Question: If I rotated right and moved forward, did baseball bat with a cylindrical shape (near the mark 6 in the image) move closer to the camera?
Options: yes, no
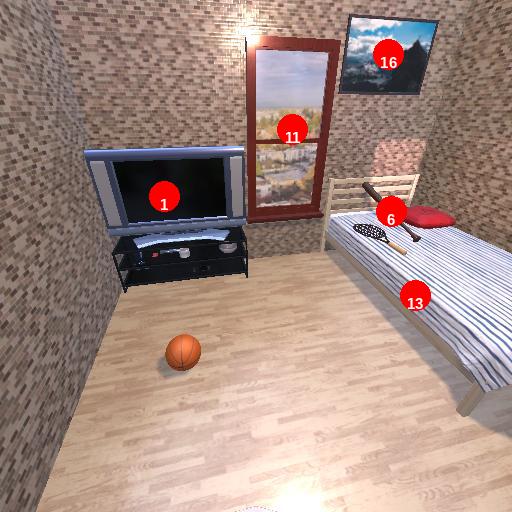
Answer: yes